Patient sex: M
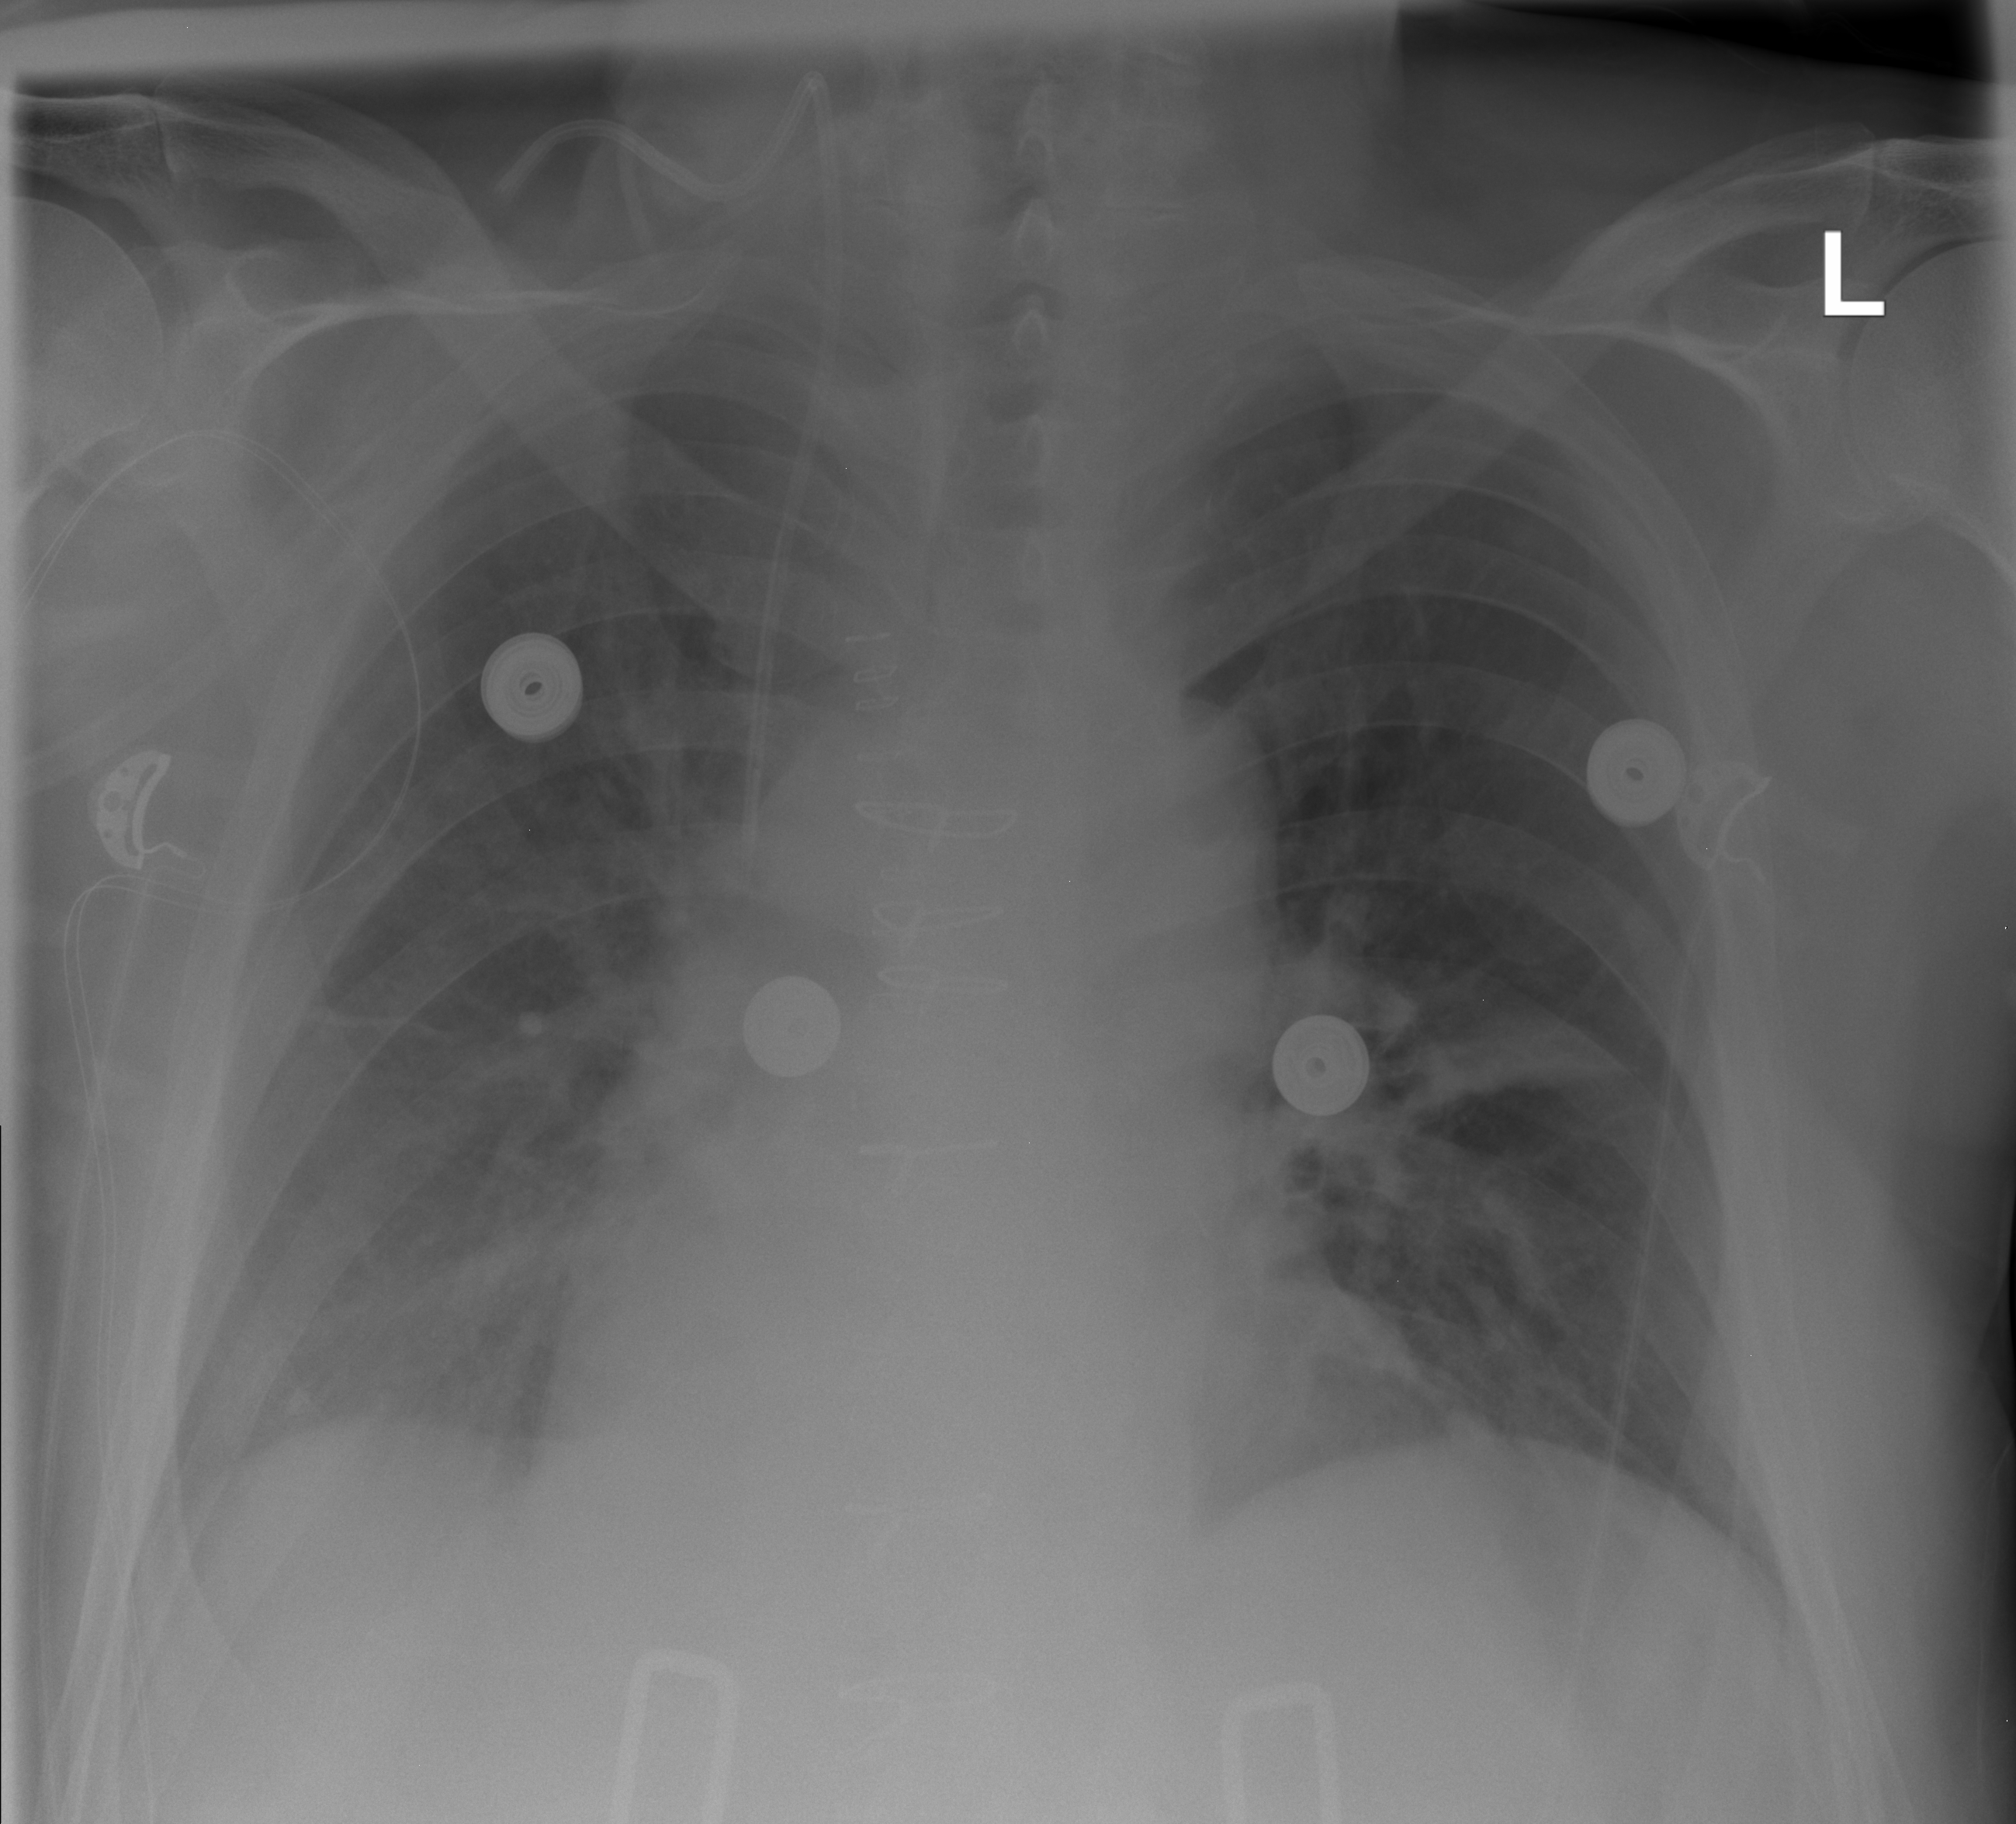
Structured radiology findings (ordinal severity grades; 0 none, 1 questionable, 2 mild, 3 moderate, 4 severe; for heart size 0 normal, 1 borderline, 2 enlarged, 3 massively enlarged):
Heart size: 1
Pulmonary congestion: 1
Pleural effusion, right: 1
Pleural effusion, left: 0
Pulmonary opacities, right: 1
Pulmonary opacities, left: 0
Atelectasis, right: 0
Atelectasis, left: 0